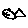
Label: fish